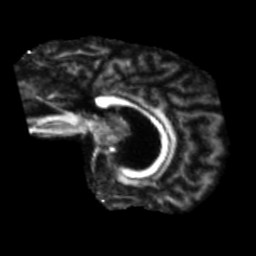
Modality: FA
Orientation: sagittal
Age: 55
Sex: male
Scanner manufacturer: siemens
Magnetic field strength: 3 T
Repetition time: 5.47 s
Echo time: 0.0854 s